Brain MRI, t1w sequence, axial 2D slice.
Patient: age 24, sex F, weight 95 kg, height 1.95 m
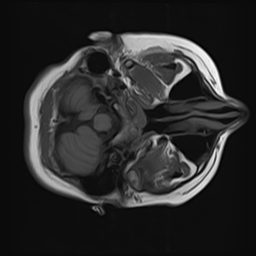